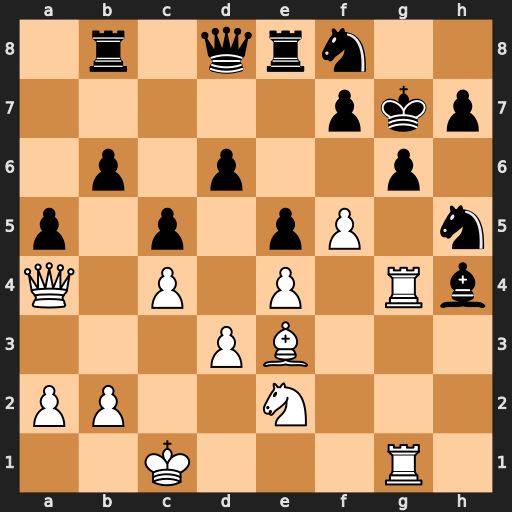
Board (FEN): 1r1qrn2/5pkp/1p1p2p1/p1p1pP1n/Q1P1P1Rb/3PB3/PP2N3/2K3R1
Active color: w
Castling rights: -
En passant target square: -
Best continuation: Rh1 Nf4 Bxf4